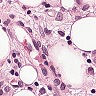
Metastatic tissue present: yes